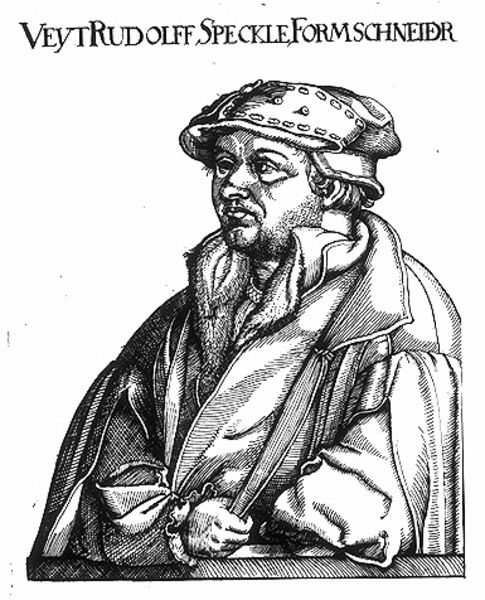
Titel: Bildnis des Veit Rudolf Specklin
Künstler: Veit Rudolf Specklin
Institution: (Seriendruck)
Schlagwörter: hand, mann, schatten, umhang, weiß, grau, haar, hut, licht, mund, nase, profil, schwarz, stützen, tisch, zeichnung, blick, anzug, bart, hemd, jacke, kappe, mütze, arme, augen, falten, gesicht, kragen, messer, pelz, spitze, ärmel, bildnis, herr, portrait, porträt, haare, halbfigur, mantel, stoff, händler, kinn, lippen, renaissance, schulter, handel, fell, holzschnitt, schrift, wangen, kette, grafik, graphik, schattierung, klein, dick, deutsch, faltenwurf, rüschen, wange, ellenbogen, dreiviertelprofil, tränensäcke, name, druck, schraffur, radierung, stich, schwarzweiß, text, buchstaben, faust, bürger, überschrift, talar, pelzkragen, halbprofil, seitenprofil, wams, gelehrter, kupferstich, rudolf, bartlos, seriendruck, schaube, veit, geschlitzt, bgrau, formschneider, speckle, veyt, formschneidr, rudolff, halbprofil proträt hand